Aerial crown-view tile of a tropical tree (Barro Colorado Island, Panama), acquired 20250414:
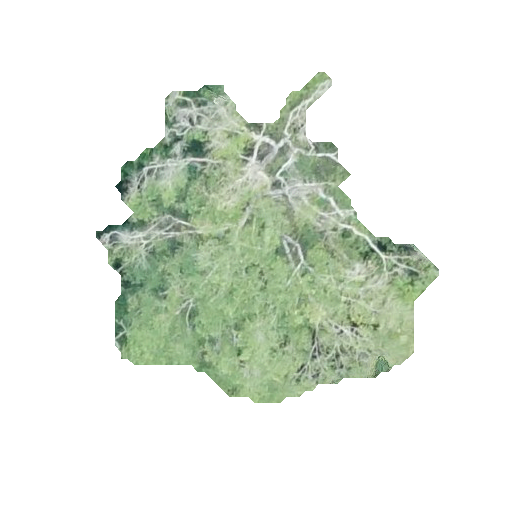
Species: Terminalia amazonia
GBIF accepted scientific name: Terminalia amazonica
Crown area: 103.145 m²